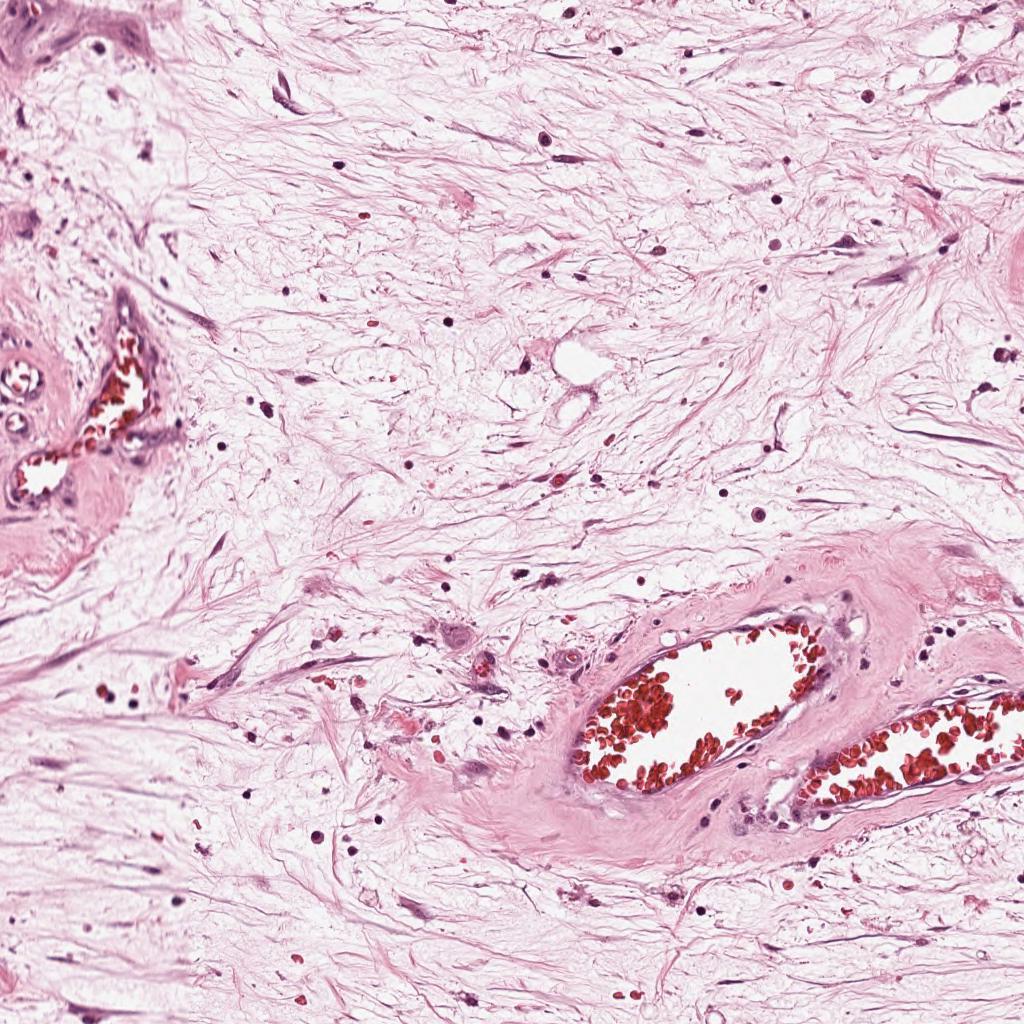
Label: Non-Viable-Tumor